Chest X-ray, PA view. Patient: 13 years old, sex F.
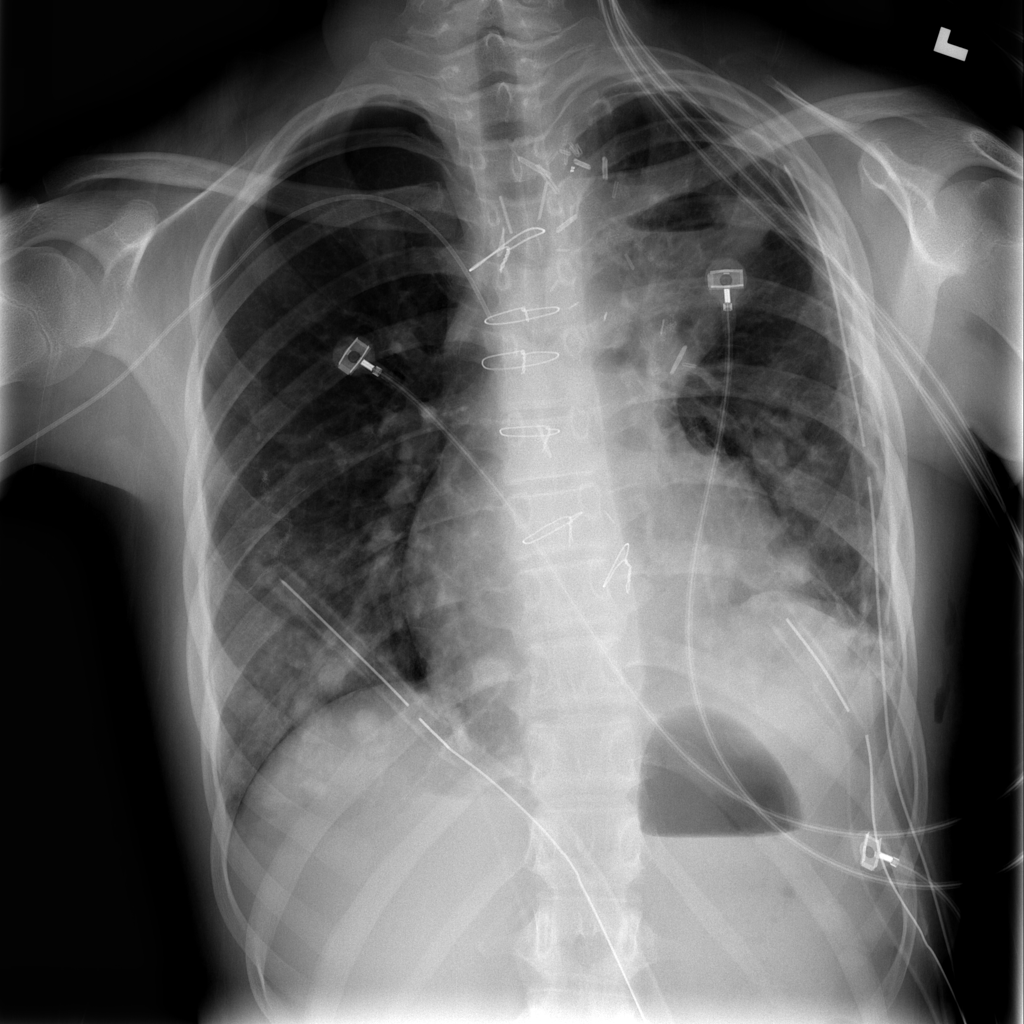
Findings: Consolidation, Nodule, Pneumothorax